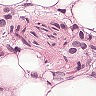
Metastatic tissue present: yes